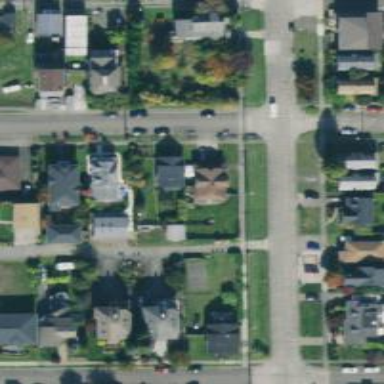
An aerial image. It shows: Alley classified as service road.